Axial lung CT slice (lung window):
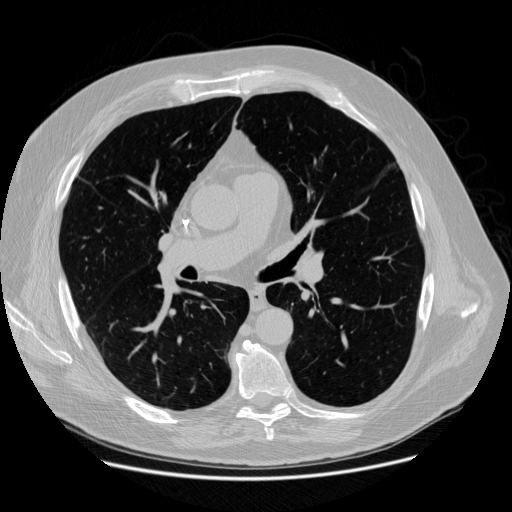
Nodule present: no